Question: >
I've developed a . It is embedded in a site with the help of an iFrame.
If I run the application as a stand alone (IE9) on say: www.example.com/webapp it loads in about (it's a rather large application). Chrome and FF are much faster.
If It's embedded in an iFrame however, IE completely loses it with until the app is done loading. Once the application is loaded however there are no issues and it runs flawlessly.
In the web application a few xml's are loaded, specifically a very large one which is about 8mb. The xml's are parsed and content is created using KnockoutJS. However this is not very relevant as
Stand alone the parsing takes about 10 seconds in IE9. Embedded it's around 40-60. I've consoled out the status logs and timestamps and I can physically see the . as long which corresponds with the increased overall load time.
FireFox and Chrome are immune and show no slowdown or so little slowdown that it's unnoticeable.
I've tried iFrame and Object embedding. Same results.
>
Do you know why simple javascript execution (XML Parsing when the xml IS loaded and in memory), would take 4-6 times longer when embedded in an iframe than in stand alone?
>
. Everything loads fine. Even the host page. This is not yet another page is hanging until iframe is ready problem. the problem is the execution inside the iframe being slow. I've tried embedding on same domain, foreign domain, internal, external. Same problem everywhere. Once it's loaded, everything is fine and everything runs very well.
PS: I hope the bolding of what i find is keywords is OK. It's supposed to be a help, not be annoying. I personally have problems focusing on large amounts of text.
**
> Performance Monitor while it's loading:
IE9**
<URL>

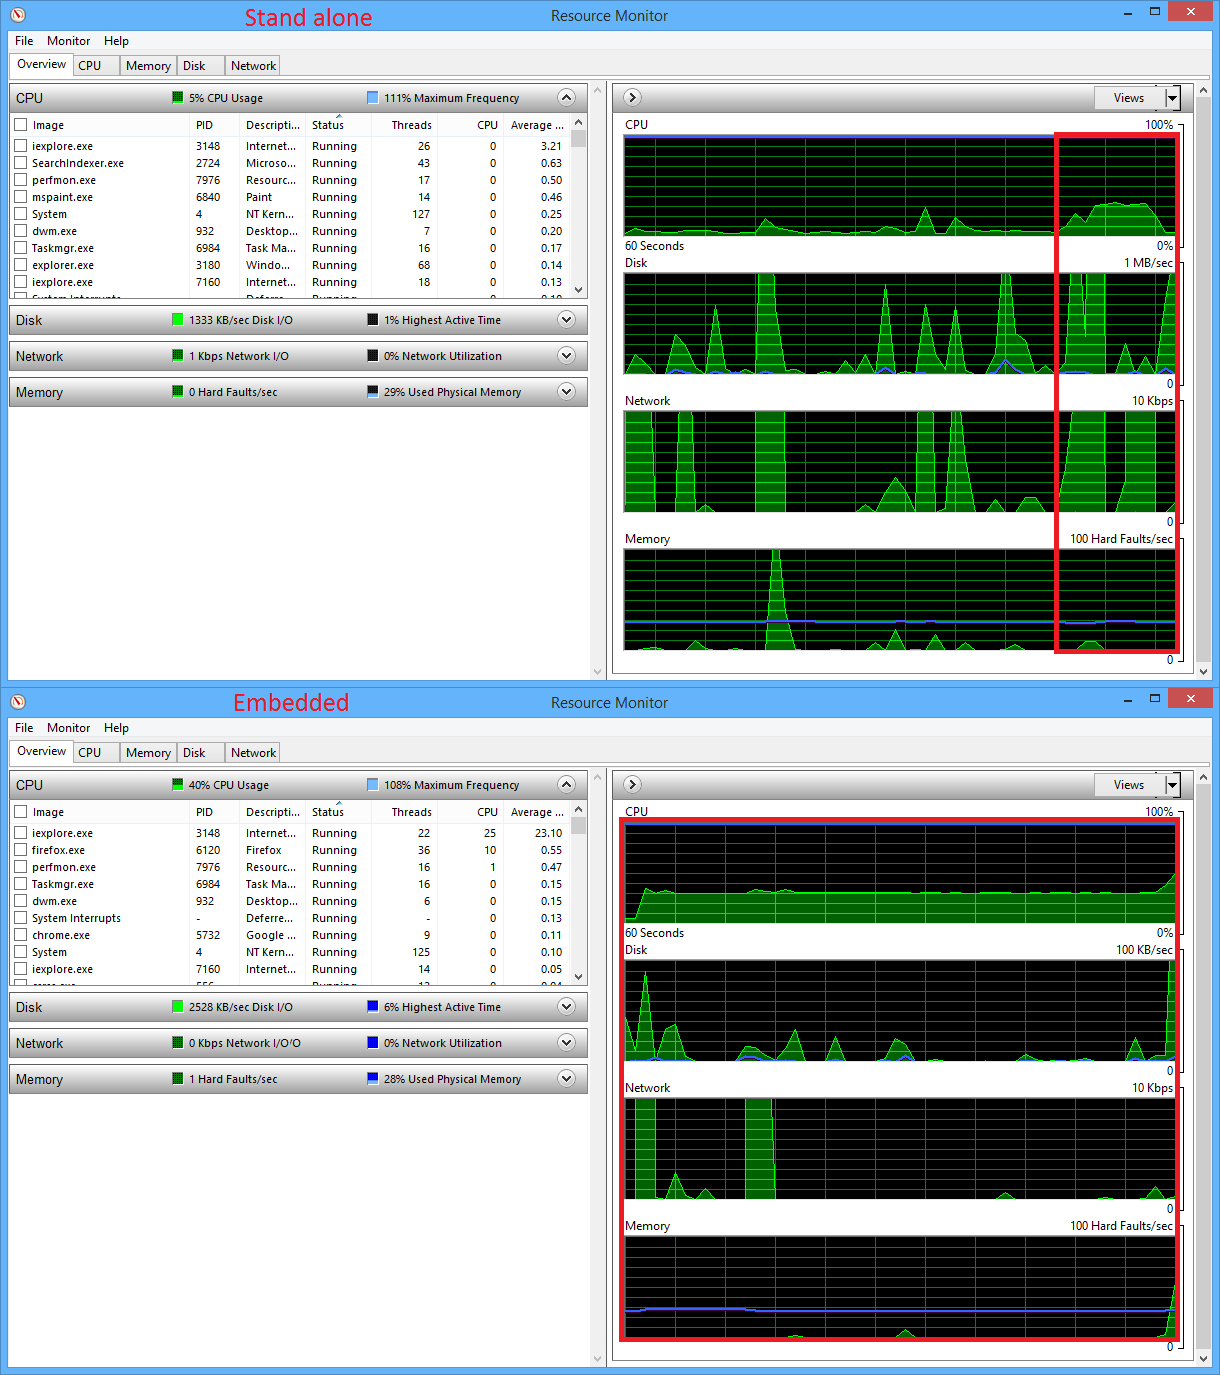
Answer: Apparently IE had a serious problem with getting attributes of an xml node through jQuery in a deeply nested loop. Changing this to pure JS reduced load time to about 15 seconds. Still not great, but much, much better!